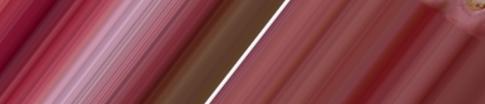
Condition: Tooth Discoloration